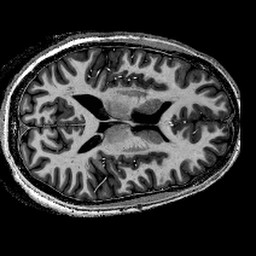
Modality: T1w
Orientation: axial
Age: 24
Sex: male
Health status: healthy
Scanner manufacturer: siemens
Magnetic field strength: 9.4 T
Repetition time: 6 s
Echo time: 0.003 s